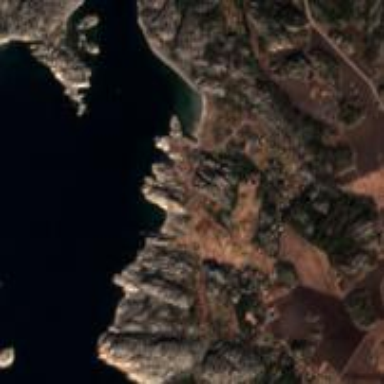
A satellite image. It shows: Picturesque coastline scene.